Question: For instance:
'''
a<-c("This sentence has San-Francisco","This one has london","This one has newYork")
b<-c(10,20,30)
data1<-as.data.frame(cbind(a,b))
c<-c("San Francisco","London", "New York")
d<-c(100,2050,100)
data2<-as.data.frame(cbind(c,d))
'''
So I want to merge data 1 with data 2, specifically by matching column with column . The issue is that the names of the cities are differently spelled and the sentence often contains the name of the city in different points. I've tried used the fuzzjoin package but I get extremely few matches. Is there a way to automate this? Essentially I'd like to get

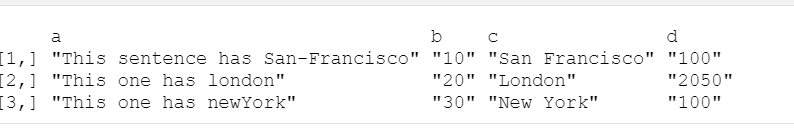
Answer: You can clean up the data to make things easier, here using 'stringr' (there are many possible approaches to this):
What I'm doing here is removing all punctuation, capitalization and spacing from 'a' and then doing the same to 'c'. With the strings in 'a' and 'c' thus simplified it's easier to extract matches between them (my variable 'city') and join.
'''
library(stringr)
library(dplyr)
library(purrrr)
a <-
c(
"This sentence has San-Francisco",
"This one has london",
"This one has newYork",
"Here also San Francisco"
)
a_test <- str_replace_all(a, " ", "")
a_test <- str_replace_all(a_test, "[:punct:]", "")
a_test <- str_to_lower(a_test)
b <- c(10, 20, 30, 40)
c <- c("San Francisco", "London", "New York")
c_test <- str_replace_all(c, " ", "")
c_test <- str_to_lower(c_test)
d <- c(100, 2050, 100)
city <- map(a_test, str_extract, c_test) %>%
unlist() %>%
na.omit()
data1 <- as.data.frame(cbind(a, city, b))
data2 <- as.data.frame(cbind(c, c_test, d))
inner_join(data1, data2, by = c("city" = "c_test")) %>%
dplyr::select(a, b, c, d)
1 This sentence has San-Francisco 10 San Francisco 100
2 This one has london 20 London 2050
3 This one has newYork 30 New York 100
4 Here also San Francisco 40 San Francisco 100
'''